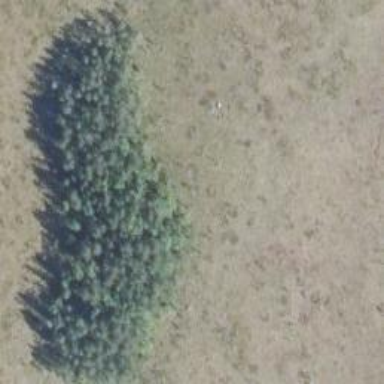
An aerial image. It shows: Needle-leaved woodland.